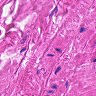
Metastatic tissue present: no